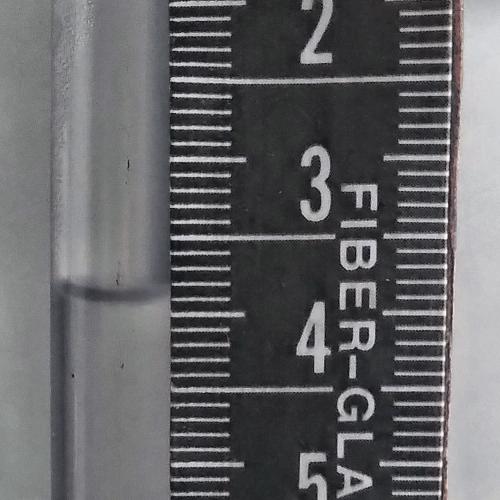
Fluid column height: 3.9 cm